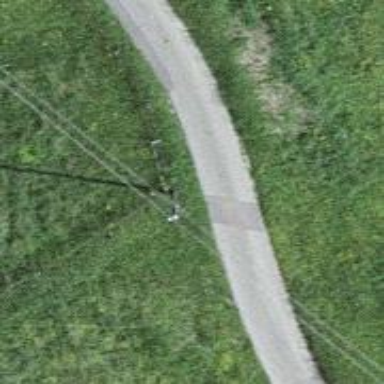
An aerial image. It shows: Power pole.